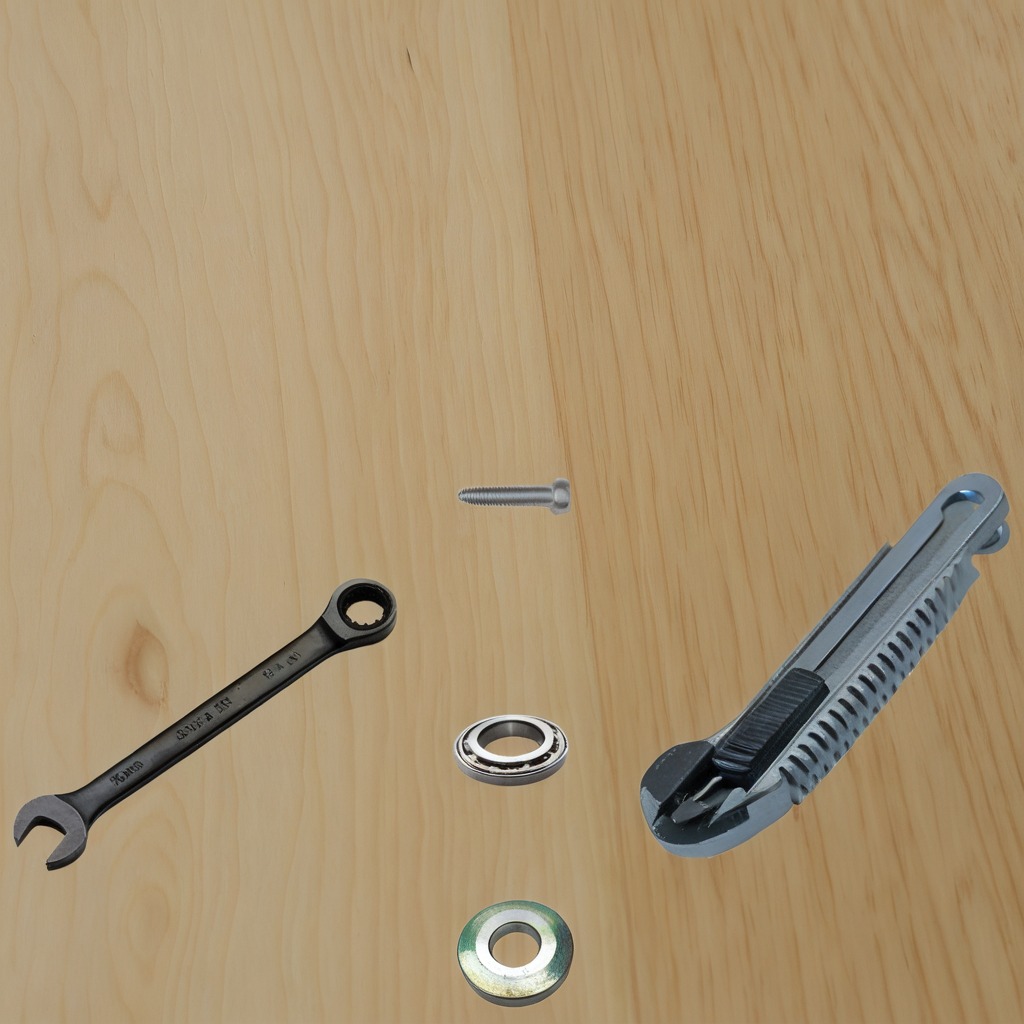
A ball bearing, a utility knife, a washer, a screw, and a wrench are lying on a plywood surface in a paint workshop lit by afternoon window light.